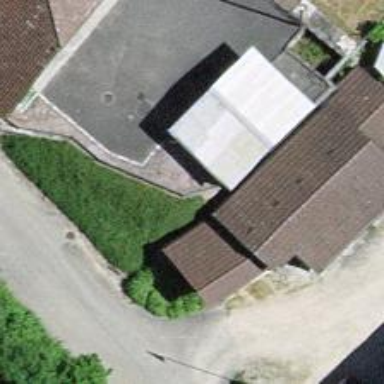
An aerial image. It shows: Garage.